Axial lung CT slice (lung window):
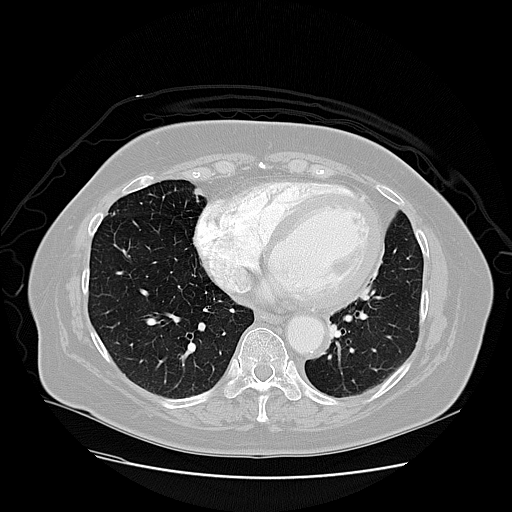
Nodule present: no